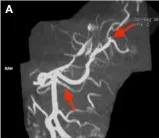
(A-D) Magnetic resonance arthrography images of the head in Case 2. The red arrow indicates partial filling defects.
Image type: radiology (mri)